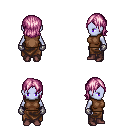
a pixel art fantasy rpg character, female body template, dark elf, purple skin, brown sleeveless shirt, robe skirt, pink long bangs hairstyle, metal gloves, maroon shoes, four views (front, back, left, right), 2x2 character sprite sheet, small pixel art, hard edges, no anti-aliasing